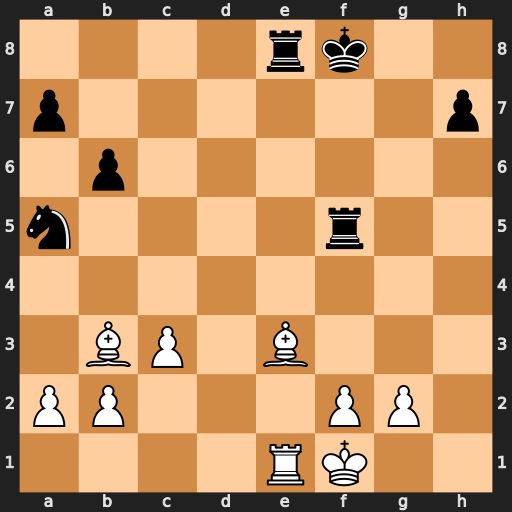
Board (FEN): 4rk2/p6p/1p6/n4r2/8/1BP1B3/PP3PP1/4RK2
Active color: w
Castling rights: -
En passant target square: -
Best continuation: Bh6#